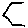
Label: hexagon